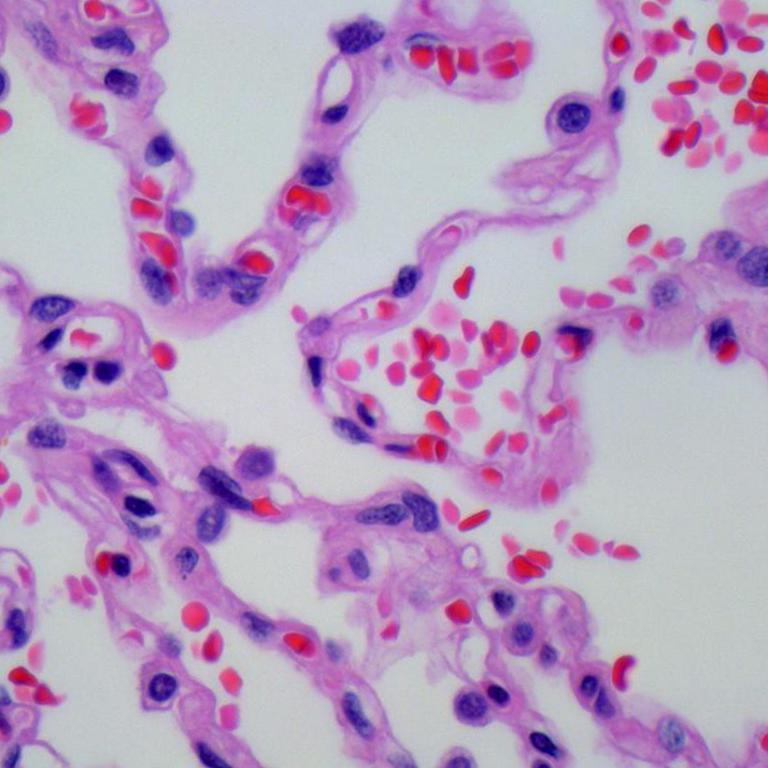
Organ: lung
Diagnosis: benign